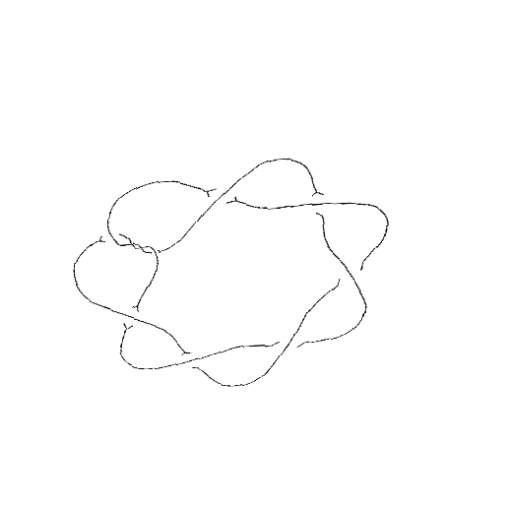
Crossing number: 10